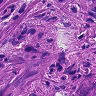
Metastatic tissue present: yes